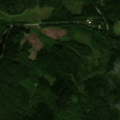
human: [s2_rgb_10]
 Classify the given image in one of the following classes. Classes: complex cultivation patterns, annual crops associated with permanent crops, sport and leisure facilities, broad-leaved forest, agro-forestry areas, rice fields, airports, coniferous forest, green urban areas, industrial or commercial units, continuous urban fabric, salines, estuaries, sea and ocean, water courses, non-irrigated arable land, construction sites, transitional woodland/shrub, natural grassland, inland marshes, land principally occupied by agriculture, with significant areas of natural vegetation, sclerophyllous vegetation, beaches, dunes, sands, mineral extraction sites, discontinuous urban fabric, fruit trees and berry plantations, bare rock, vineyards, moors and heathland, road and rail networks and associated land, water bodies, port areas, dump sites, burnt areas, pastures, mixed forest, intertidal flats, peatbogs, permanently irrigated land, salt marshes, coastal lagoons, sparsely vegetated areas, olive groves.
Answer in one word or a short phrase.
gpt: land principally occupied by agriculture, with significant areas of natural vegetation, mixed forest, transitional woodland/shrub